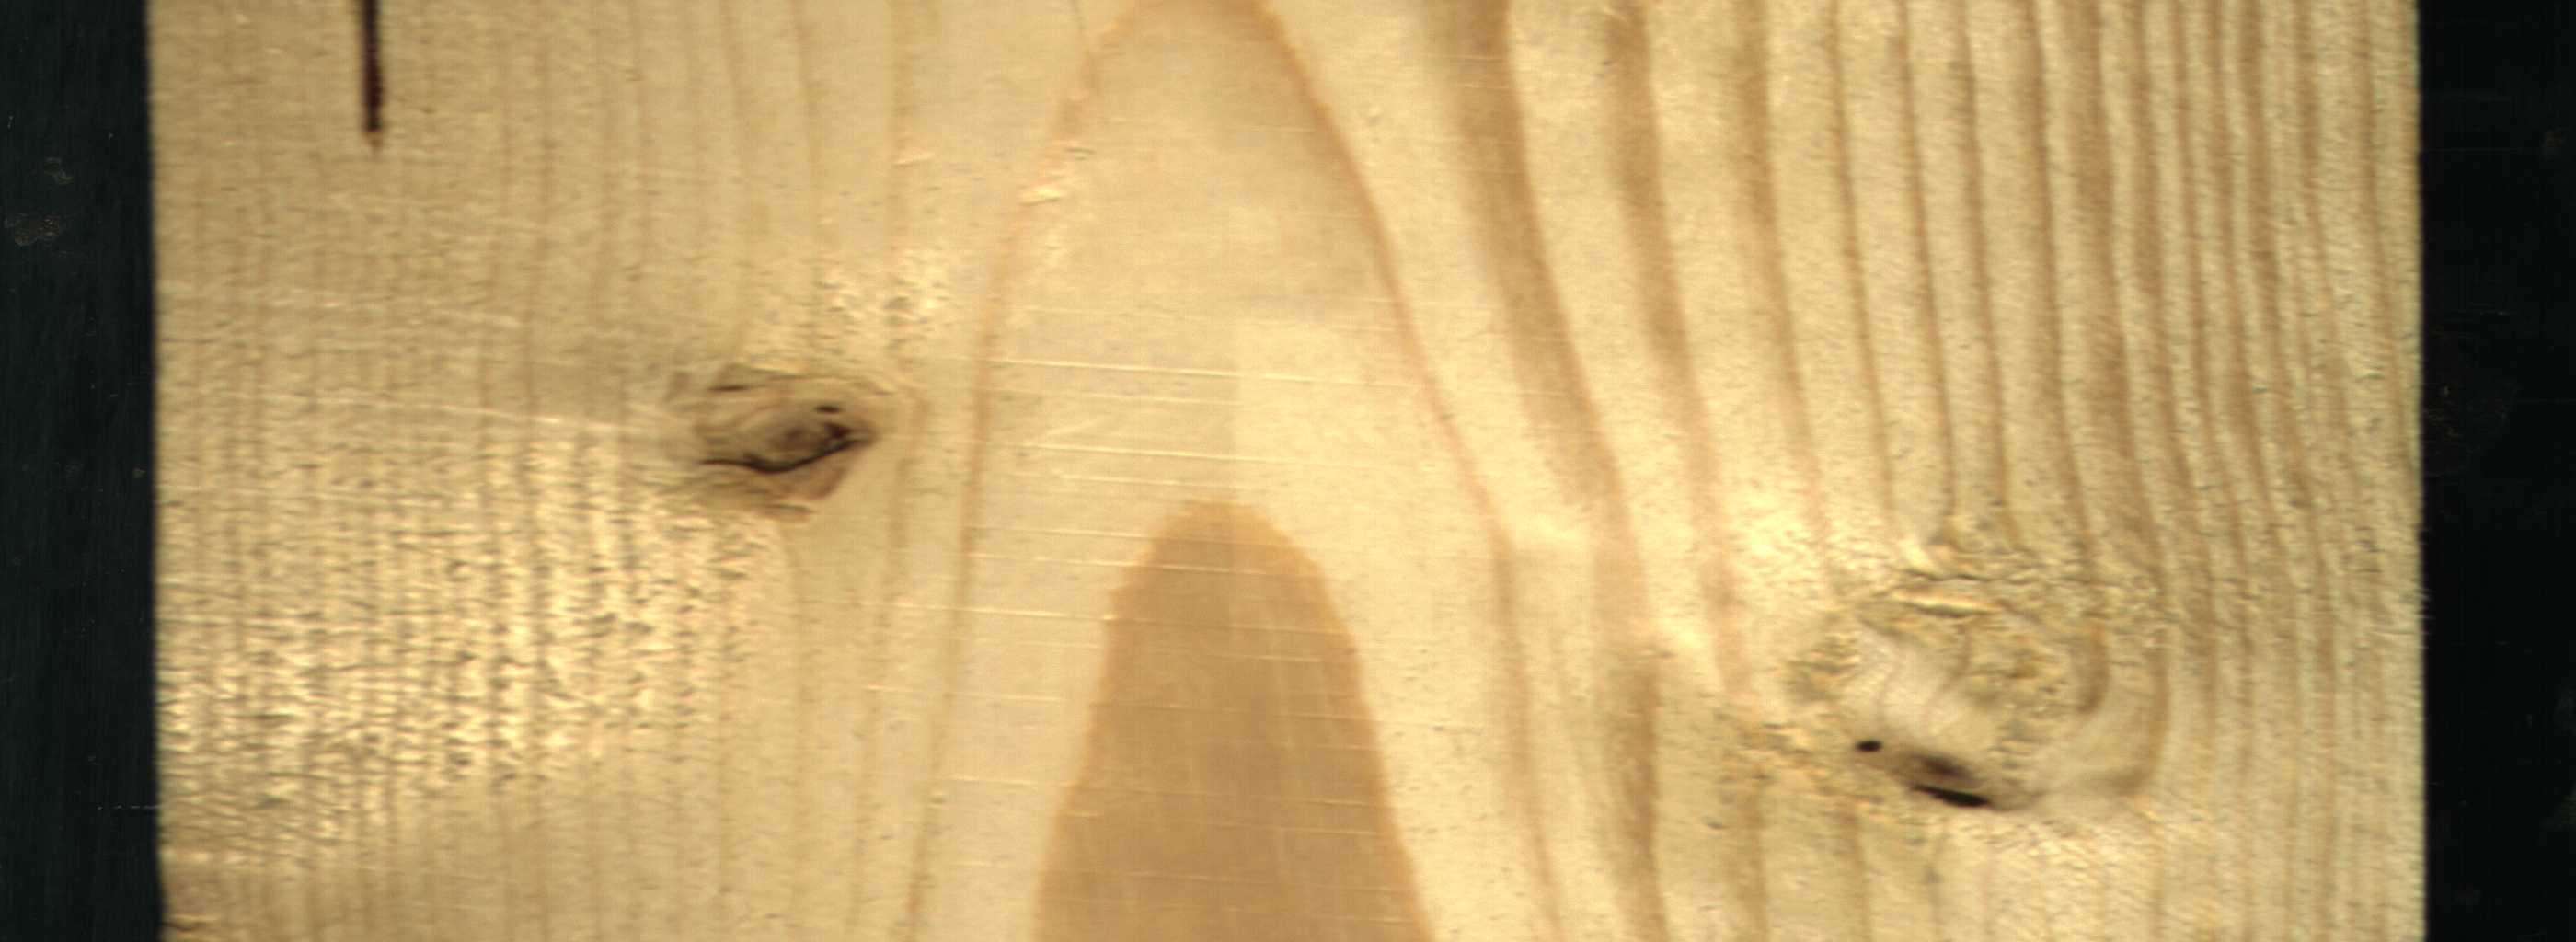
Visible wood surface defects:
resin
Dead_Knot
Dead_Knot
Live_Knot